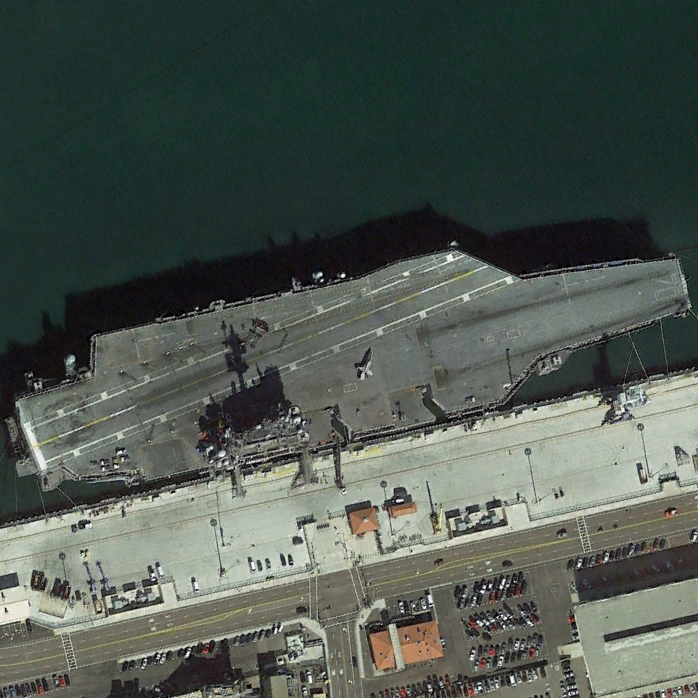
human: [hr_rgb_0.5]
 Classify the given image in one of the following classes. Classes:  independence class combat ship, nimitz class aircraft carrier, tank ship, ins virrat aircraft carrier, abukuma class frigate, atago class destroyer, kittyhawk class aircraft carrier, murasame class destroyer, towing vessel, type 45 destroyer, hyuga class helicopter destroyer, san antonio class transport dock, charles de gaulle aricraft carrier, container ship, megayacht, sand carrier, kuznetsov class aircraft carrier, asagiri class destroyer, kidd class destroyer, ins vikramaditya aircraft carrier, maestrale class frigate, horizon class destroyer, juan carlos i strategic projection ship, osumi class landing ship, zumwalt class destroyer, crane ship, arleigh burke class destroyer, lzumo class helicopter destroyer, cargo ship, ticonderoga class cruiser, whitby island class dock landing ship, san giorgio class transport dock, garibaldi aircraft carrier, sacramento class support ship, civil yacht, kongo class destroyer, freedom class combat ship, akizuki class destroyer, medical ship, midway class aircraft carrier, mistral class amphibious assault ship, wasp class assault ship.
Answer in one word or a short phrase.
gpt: Nimitz class aircraft carrier